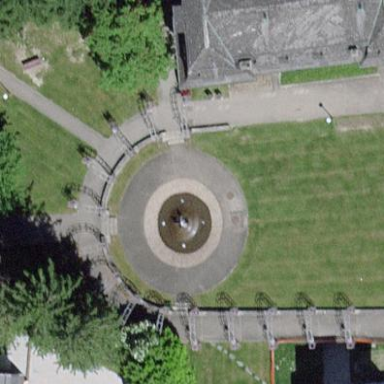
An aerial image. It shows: Park with grass surface.